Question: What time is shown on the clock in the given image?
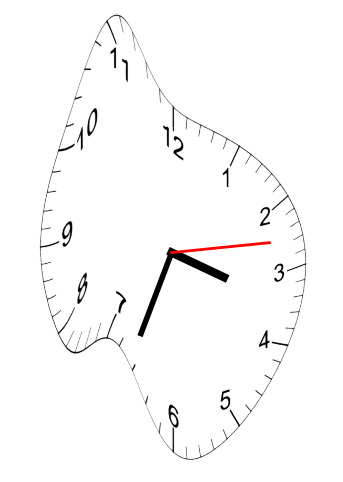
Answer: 03:33:13